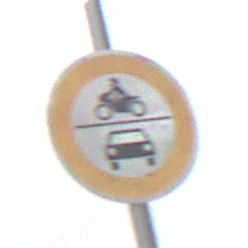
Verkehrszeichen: VerbotKraftfahrzeuge
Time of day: Midday
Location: Outdoor (Nature)
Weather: Overcast
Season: NotSpecified
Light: Natural